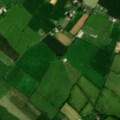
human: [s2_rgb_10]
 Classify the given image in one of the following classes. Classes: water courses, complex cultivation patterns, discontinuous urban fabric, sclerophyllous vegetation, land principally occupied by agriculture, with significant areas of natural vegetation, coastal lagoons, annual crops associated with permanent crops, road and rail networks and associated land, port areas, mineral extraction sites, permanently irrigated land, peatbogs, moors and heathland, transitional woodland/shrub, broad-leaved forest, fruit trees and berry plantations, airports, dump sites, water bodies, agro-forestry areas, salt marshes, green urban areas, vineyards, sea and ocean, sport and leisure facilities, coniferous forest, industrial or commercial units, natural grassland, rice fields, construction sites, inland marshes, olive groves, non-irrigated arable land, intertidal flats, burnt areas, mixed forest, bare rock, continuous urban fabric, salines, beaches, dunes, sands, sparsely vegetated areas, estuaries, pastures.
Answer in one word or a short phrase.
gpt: non-irrigated arable land, pastures, complex cultivation patterns, transitional woodland/shrub